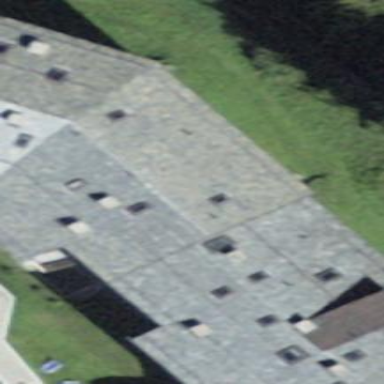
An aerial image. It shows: Part of building.